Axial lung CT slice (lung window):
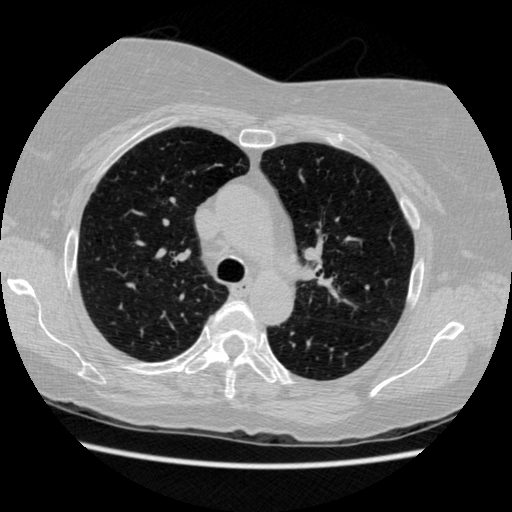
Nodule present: no